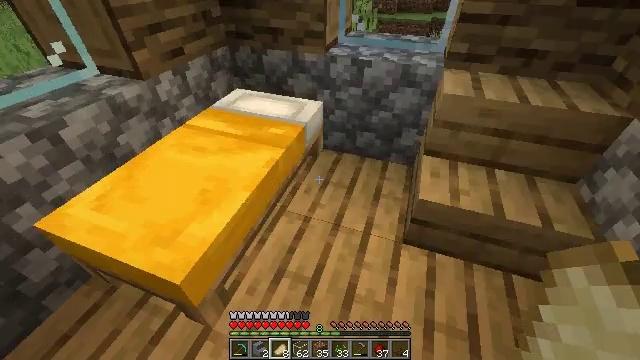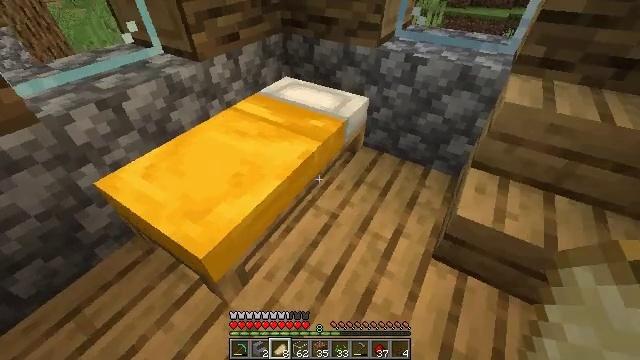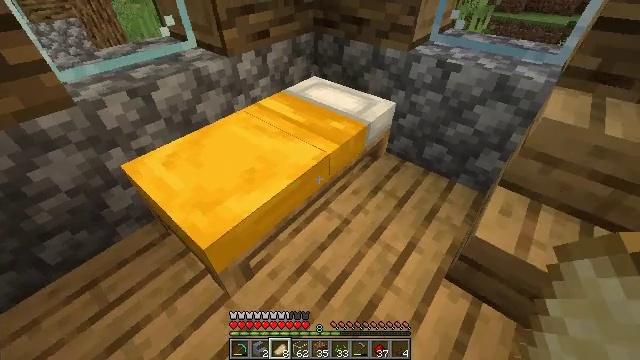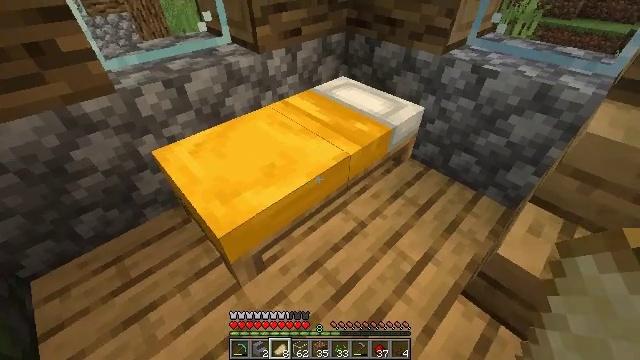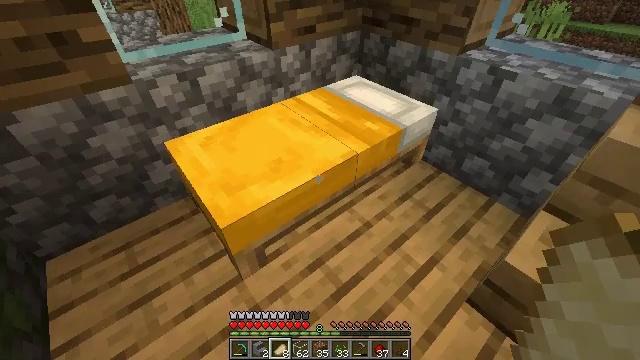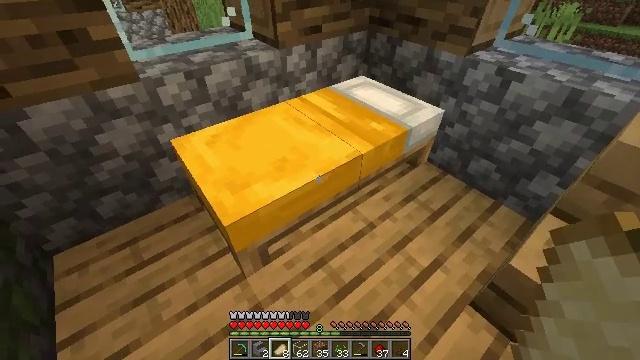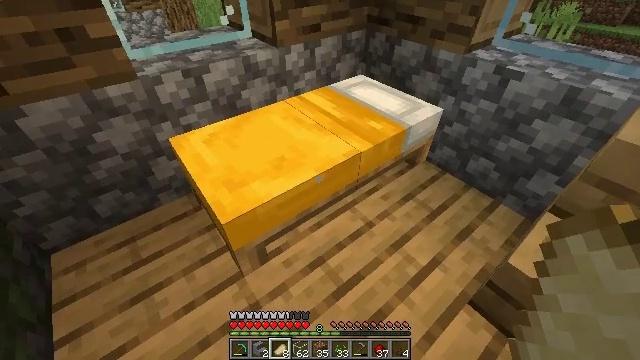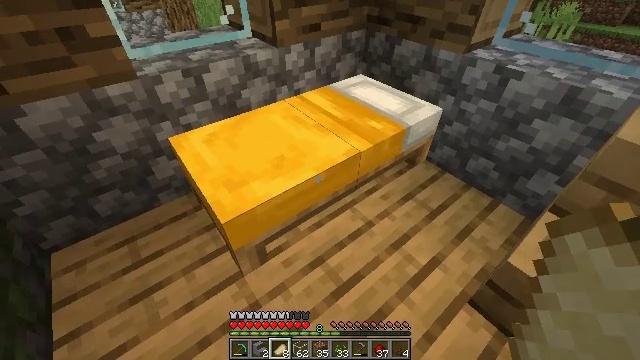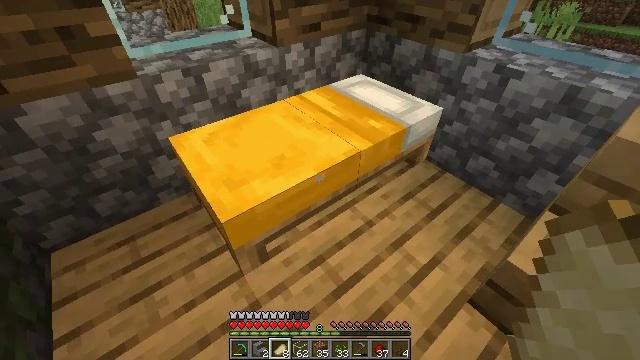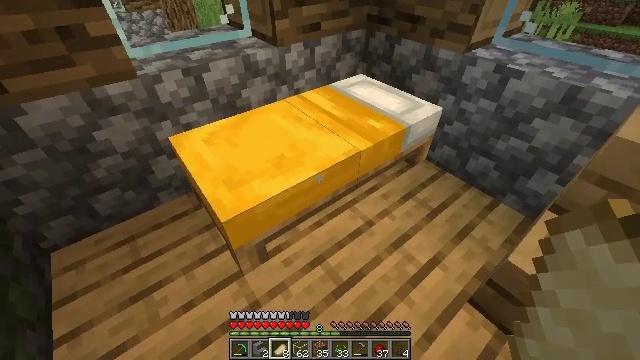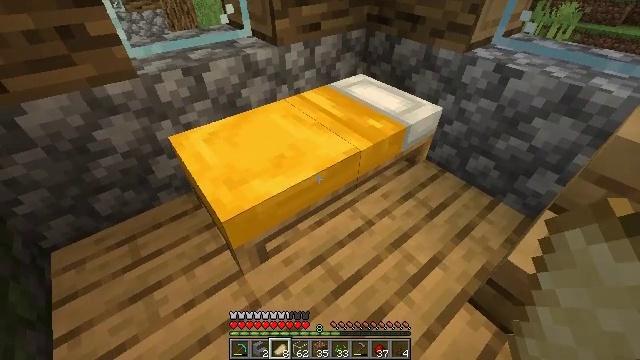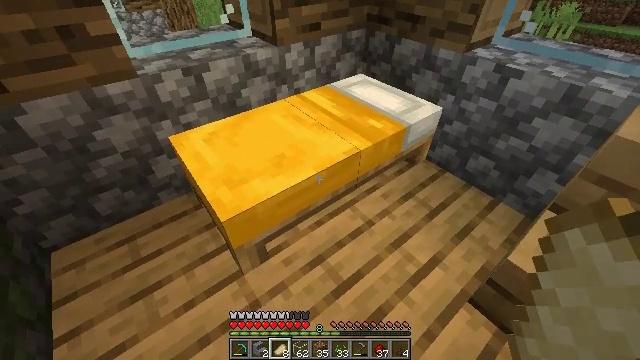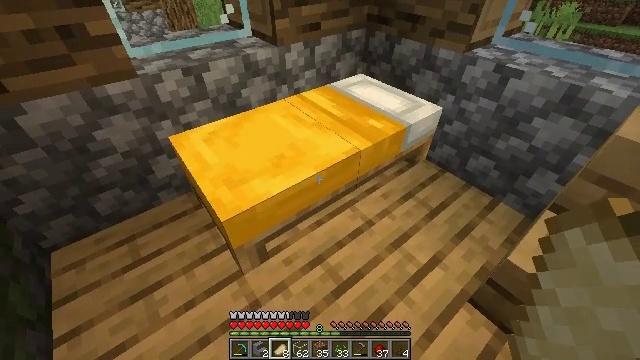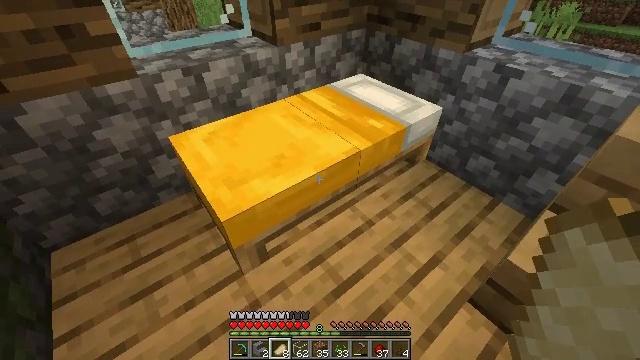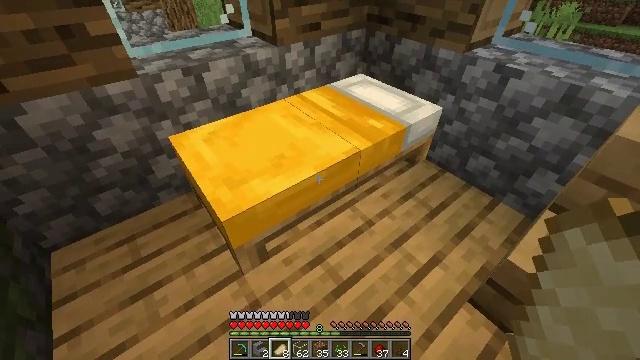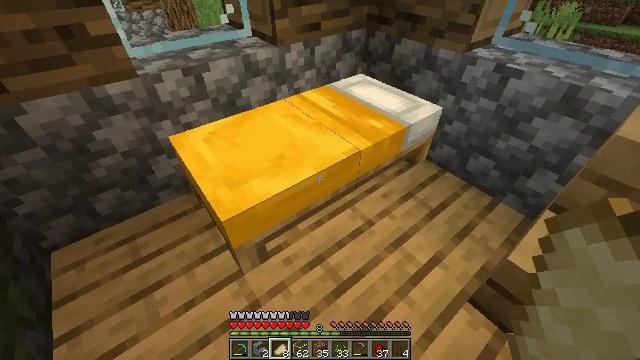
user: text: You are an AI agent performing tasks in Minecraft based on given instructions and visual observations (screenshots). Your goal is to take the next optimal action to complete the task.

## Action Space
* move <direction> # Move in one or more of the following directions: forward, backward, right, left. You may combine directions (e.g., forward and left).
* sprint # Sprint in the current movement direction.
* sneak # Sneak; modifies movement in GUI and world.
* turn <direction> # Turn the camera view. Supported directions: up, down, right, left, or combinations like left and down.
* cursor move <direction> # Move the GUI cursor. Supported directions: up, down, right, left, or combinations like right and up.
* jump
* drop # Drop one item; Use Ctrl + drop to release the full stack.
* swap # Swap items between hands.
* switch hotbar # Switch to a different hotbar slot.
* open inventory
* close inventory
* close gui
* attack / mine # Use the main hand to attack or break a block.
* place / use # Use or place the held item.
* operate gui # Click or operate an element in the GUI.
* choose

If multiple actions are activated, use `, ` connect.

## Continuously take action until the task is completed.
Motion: motion action
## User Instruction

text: Collect the yellow bed from its place.
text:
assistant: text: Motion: turn left and down
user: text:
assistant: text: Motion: turn left
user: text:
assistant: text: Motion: turn left
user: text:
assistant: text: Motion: turn left
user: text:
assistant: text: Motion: turn left
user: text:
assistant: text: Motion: no_op
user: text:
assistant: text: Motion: no_op
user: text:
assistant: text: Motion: no_op
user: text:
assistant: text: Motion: no_op
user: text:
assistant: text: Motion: no_op
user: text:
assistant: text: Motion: no_op
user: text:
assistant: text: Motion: no_op
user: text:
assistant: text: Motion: no_op
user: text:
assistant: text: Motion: no_op
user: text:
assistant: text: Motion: no_op
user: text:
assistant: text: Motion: no_op
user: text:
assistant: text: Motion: open inventory
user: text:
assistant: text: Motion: open inventory
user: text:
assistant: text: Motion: open inventory
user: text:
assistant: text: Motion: no_op
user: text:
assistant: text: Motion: turn right and down
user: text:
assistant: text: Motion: turn right and down
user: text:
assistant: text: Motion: turn down
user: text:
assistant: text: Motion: turn down
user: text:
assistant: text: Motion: turn down
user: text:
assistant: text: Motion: no_op
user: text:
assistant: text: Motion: no_op
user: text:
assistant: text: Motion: turn up
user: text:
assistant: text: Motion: turn left and up
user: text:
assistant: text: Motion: turn left and up